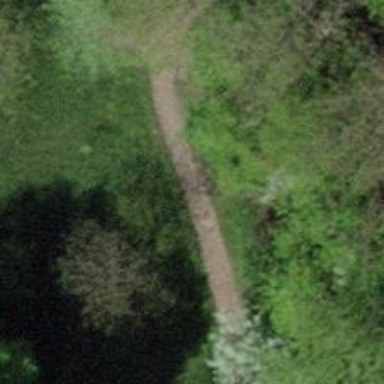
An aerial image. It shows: Well-maintained woodchip path suitable for leisurely walks or jogging. The trail has excellent visibility and is track within the land designated for leisure activities.